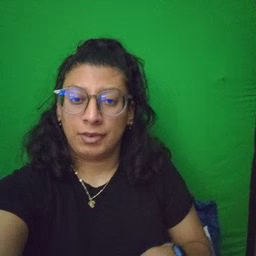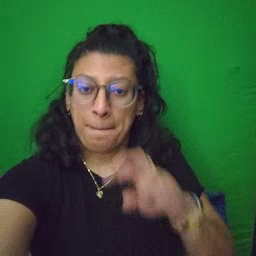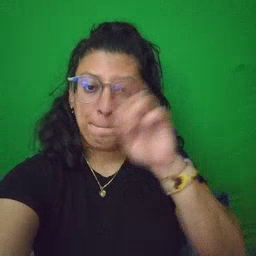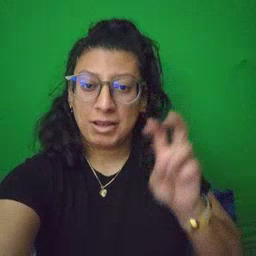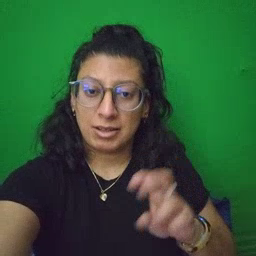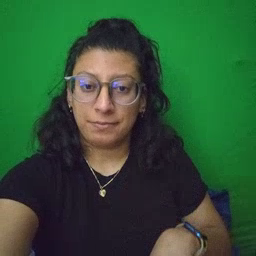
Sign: pizza